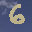
Label: 6